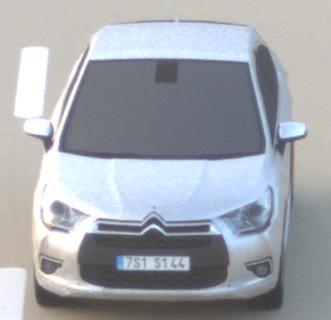
Make: Citroen
Model: DS 4 VTi 120
Detailed model: DS 4
Model produced from: 2011/05
Model produced until: 2015/01
Doors: 5
Color: white
Road condition: dry road
Daytime: sunrise or sunset
Contrast: low contrast